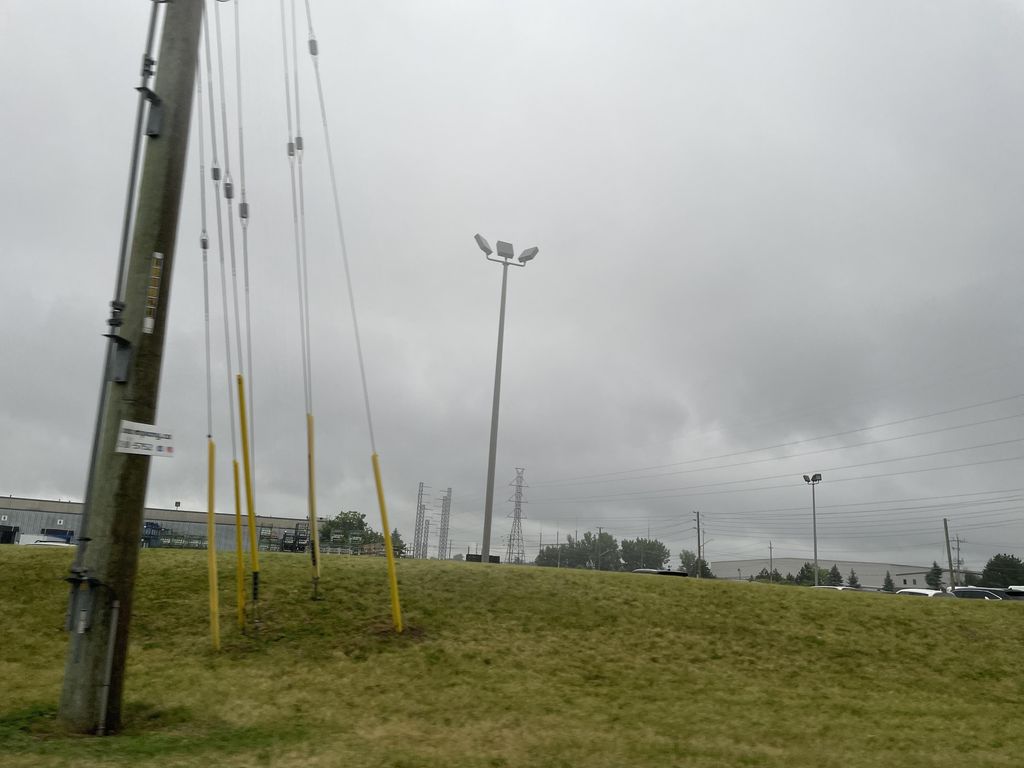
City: kitchener-waterloo